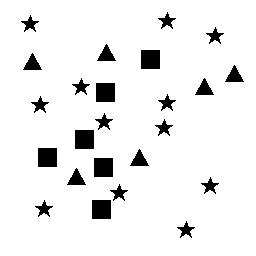
Squares: 6
Triangles: 6
Stars: 12
Total shapes: 24